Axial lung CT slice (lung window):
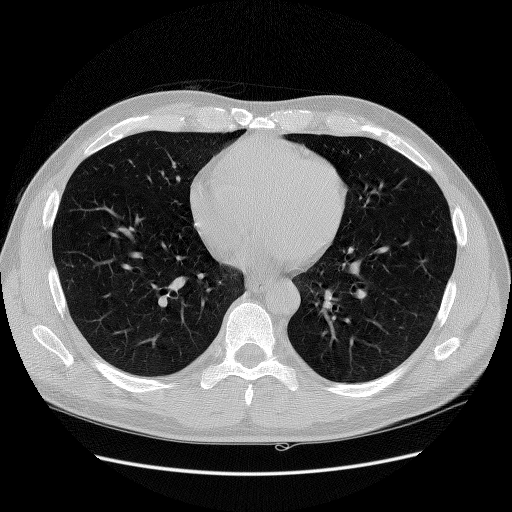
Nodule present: no